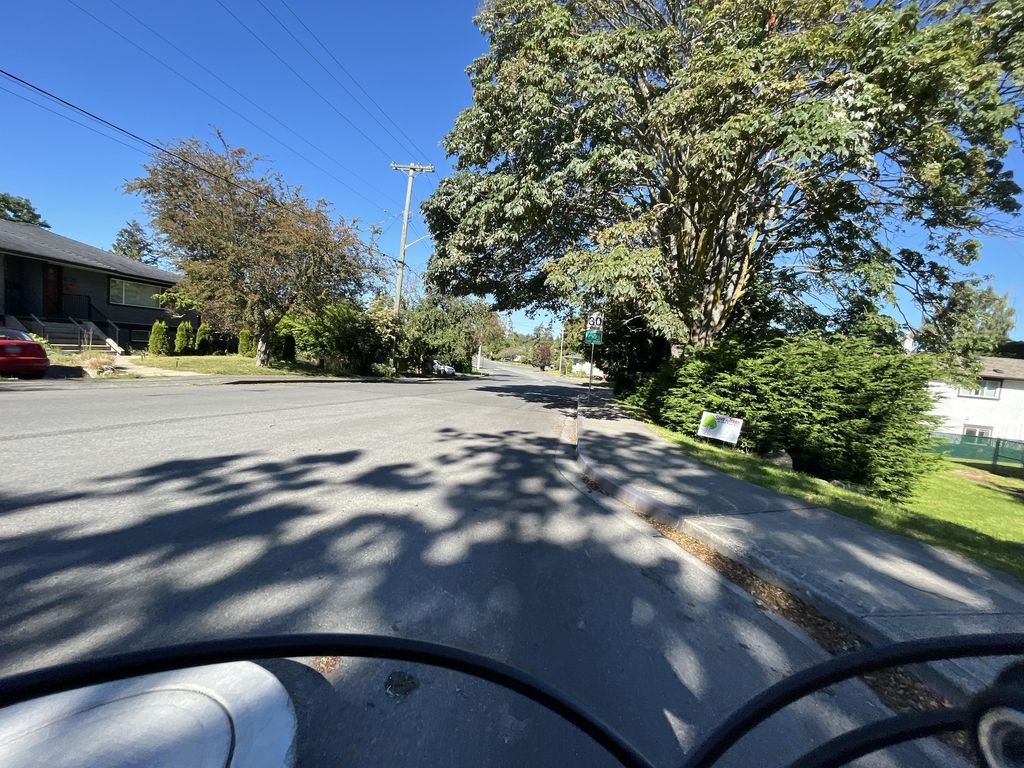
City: victoria